【题型】填空题　【知识点】平面几何　【难度】easy
已知，在$\triangle ABC$中，$CD$、$BE$分别是$AB$、$AC$上的中线，$DC$与$BE$相交于点$O$，连接$DE$，若$S_{\triangle DOE}=1$，则$S_{\triangle ABC}=$\underline{\quad\quad}．

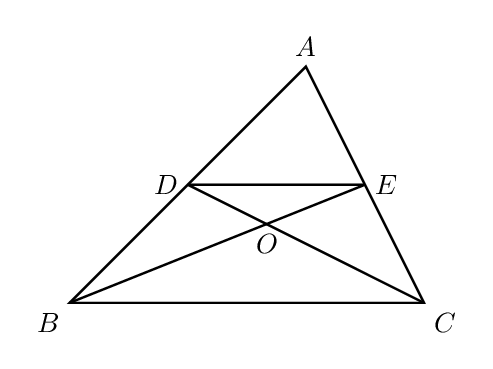
【解答】
\vspace{8pt}
\textbf{【答案】}$12$

\vspace{5pt}
\textbf{【详解】}解：$\because$ 在$\triangle ABC$中，$CD$、$BE$分别是$AB$、$AC$上的中线，

$\therefore$ $DE$是$\triangle ABC$的中位线，

$\therefore$ $DE\parallel BC$，$DE=\dfrac{1}{2}BC$，

$\therefore$ $\triangle DOE\backsim\triangle COB$，

$\therefore$ $\dfrac{OE}{OB}=\dfrac{DE}{BC}=\dfrac{1}{2}$，

$\therefore$ $\dfrac{OE}{BE}=\dfrac{1}{3}$，

$\therefore$ $\dfrac{S_{\triangle BDE}}{S_{\triangle DOE}}=\dfrac{BE}{OE}=3$，

$\therefore$ $S_{\triangle BDE}=3S_{\triangle DOE}=3$，

$\because$ $D$为$AB$的中点，

$\therefore$ $DE$为$\triangle ABE$的中线，

$\therefore$ $S_{\triangle BAE}=2S_{\triangle BDE}=6$，

同理：$S_{\triangle ABC}=2S_{\triangle BAE}=12$；

故答案为：$12$．